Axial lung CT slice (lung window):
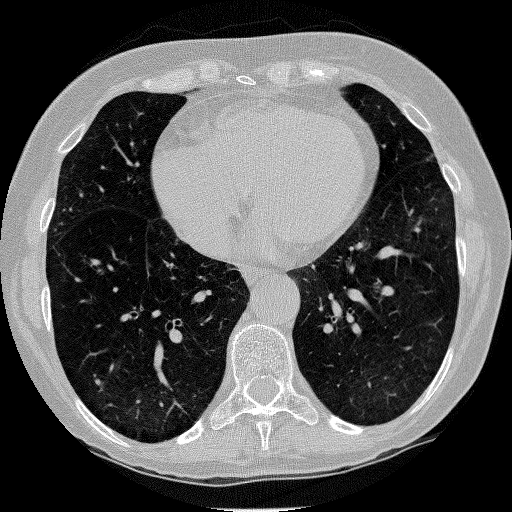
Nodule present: no